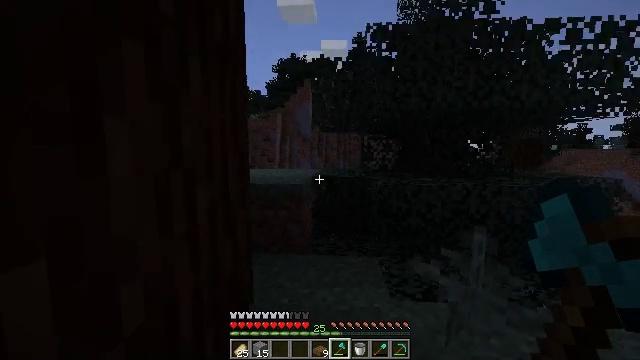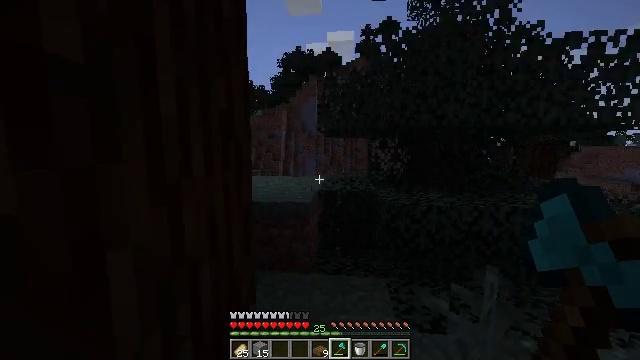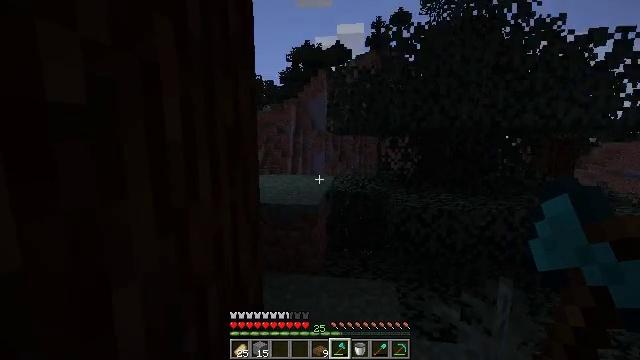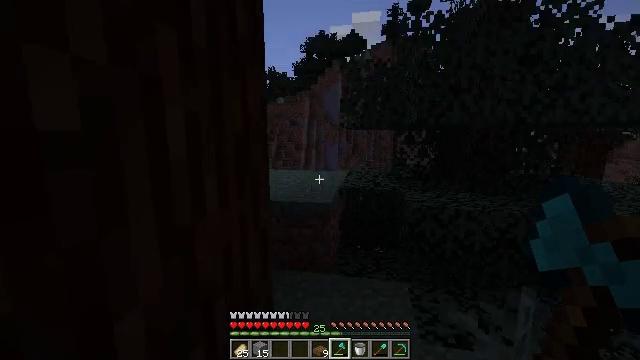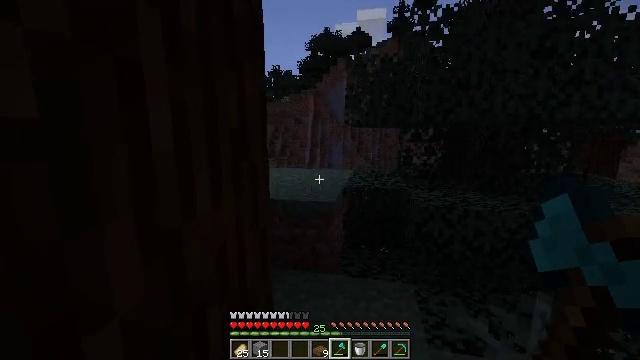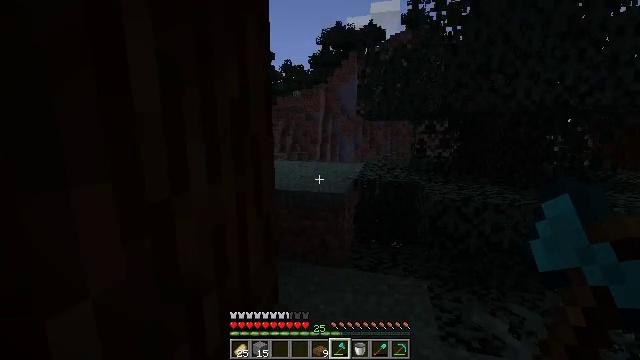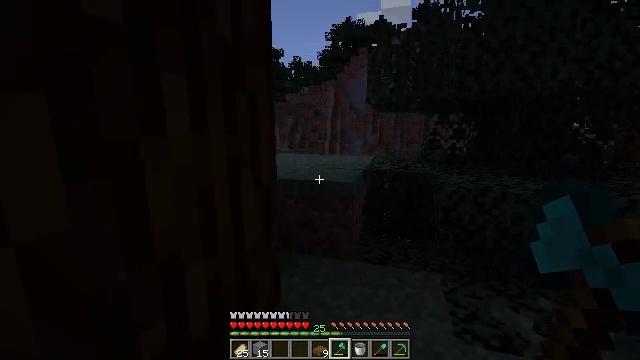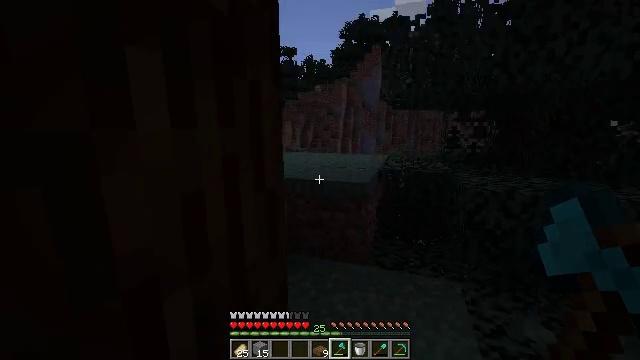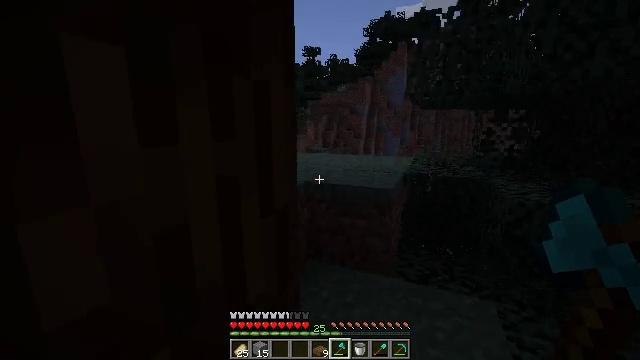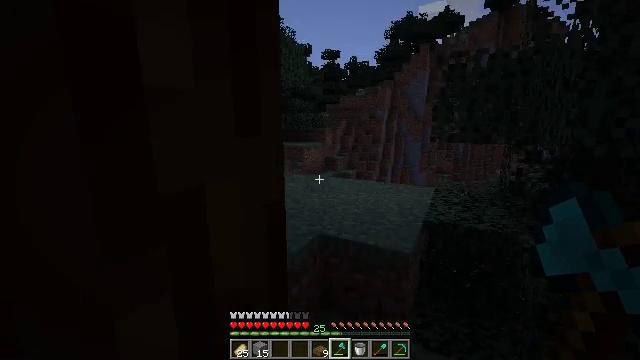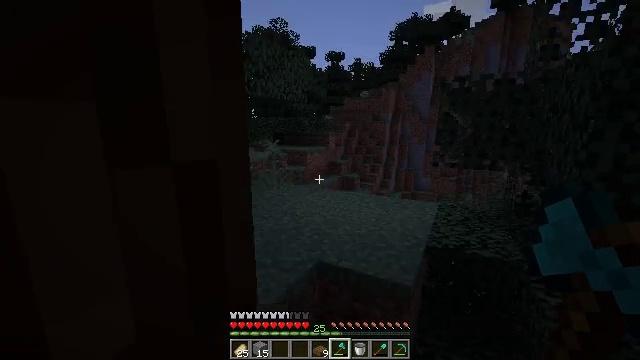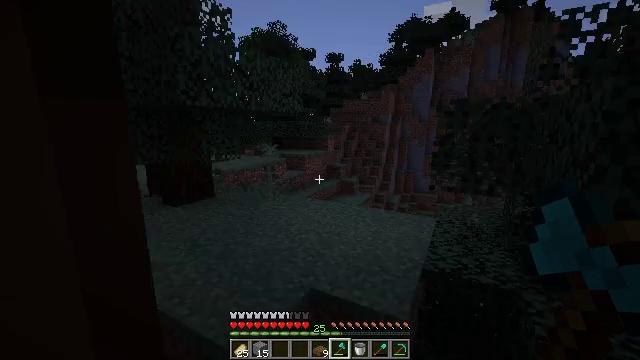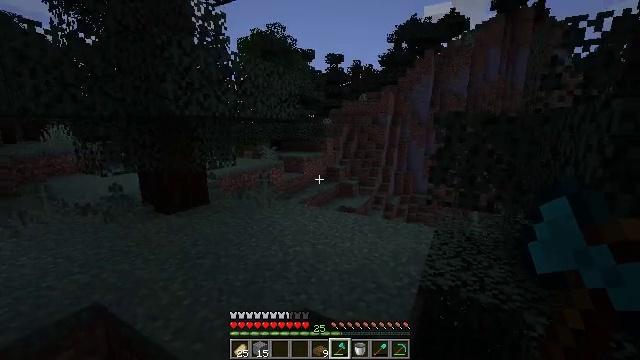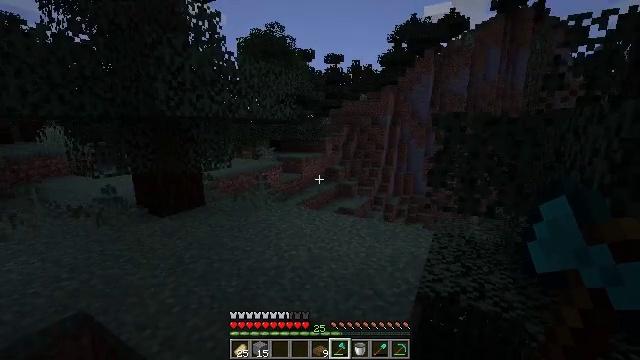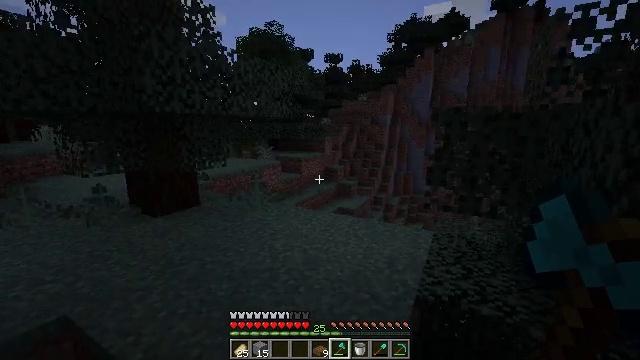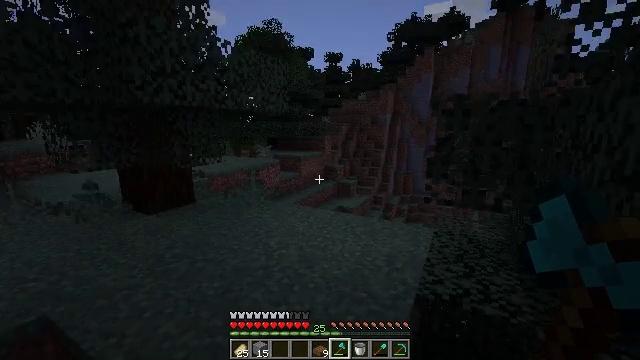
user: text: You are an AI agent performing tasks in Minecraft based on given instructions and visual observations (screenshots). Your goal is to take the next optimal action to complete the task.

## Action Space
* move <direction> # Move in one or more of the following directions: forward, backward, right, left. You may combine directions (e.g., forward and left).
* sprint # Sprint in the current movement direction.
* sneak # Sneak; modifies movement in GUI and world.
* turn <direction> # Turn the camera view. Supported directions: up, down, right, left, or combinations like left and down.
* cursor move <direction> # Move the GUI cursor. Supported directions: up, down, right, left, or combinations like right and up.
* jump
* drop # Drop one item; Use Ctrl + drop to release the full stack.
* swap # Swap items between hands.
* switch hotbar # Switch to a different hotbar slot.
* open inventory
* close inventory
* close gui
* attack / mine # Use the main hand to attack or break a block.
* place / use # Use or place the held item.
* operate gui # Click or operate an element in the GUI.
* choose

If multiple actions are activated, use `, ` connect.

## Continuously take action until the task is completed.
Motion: motion action
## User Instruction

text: Kill the cow.
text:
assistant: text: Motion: move forward, turn left, jump
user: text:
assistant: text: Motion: move forward, turn left and down, jump
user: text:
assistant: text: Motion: move forward, turn left and down, jump
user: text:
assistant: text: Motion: move forward, turn left, jump
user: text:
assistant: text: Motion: move forward, turn left, jump
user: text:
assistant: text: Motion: move forward, turn left, jump
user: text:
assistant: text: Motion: move forward, turn left, jump
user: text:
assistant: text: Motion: move forward, turn left, jump
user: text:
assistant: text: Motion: move forward, turn left, jump
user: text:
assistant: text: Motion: move forward, jump
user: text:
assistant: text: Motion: move forward, sprint, jump
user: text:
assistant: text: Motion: move forward, sprint, jump
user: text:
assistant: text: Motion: move forward, sprint, jump
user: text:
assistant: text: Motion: move forward, sprint, jump
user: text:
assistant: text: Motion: move forward, sprint, jump
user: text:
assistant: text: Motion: move forward, jump
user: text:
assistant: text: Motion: move forward, jump
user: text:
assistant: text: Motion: move forward, jump
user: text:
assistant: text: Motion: move forward, jump
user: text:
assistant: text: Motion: move forward, jump
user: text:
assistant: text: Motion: move forward, turn left, jump
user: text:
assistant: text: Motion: move forward, sprint, turn left, jump
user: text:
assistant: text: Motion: move forward, sprint, turn left, jump
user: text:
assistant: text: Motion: move forward, sprint, turn left, jump
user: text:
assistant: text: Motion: move forward, sprint, jump
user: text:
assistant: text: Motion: move forward, jump
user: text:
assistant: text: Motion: move forward, jump
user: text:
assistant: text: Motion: move forward, jump
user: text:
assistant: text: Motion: move forward, jump
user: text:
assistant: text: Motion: move forward, jump